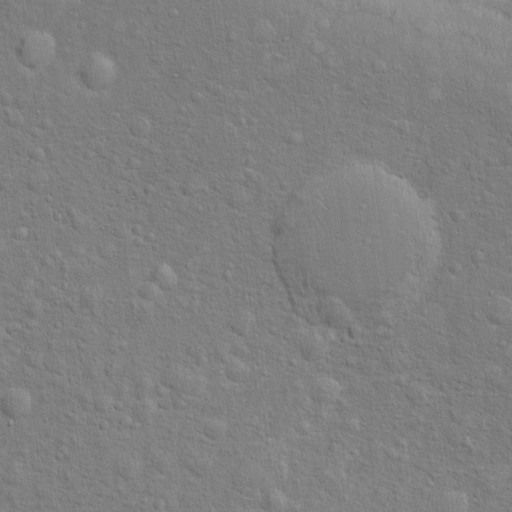
Classes present: Background